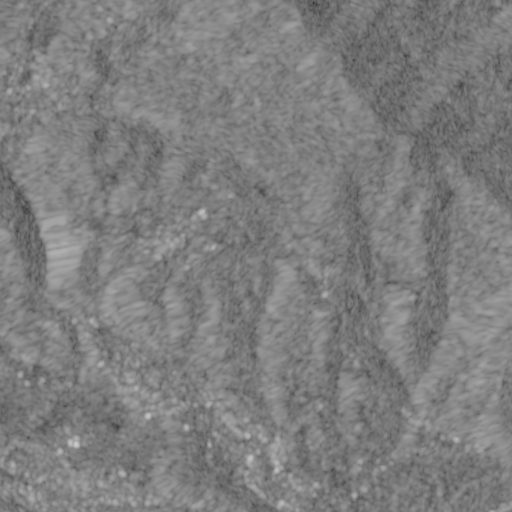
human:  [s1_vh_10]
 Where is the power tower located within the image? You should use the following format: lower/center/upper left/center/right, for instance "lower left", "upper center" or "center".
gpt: The power tower is located in the upper of the image.
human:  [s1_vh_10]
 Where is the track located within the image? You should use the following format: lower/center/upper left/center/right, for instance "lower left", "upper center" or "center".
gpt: The track is located in the lower left of the image.
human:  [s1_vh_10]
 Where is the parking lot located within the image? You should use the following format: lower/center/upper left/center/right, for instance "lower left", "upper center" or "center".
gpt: There is no parking lot in the image.

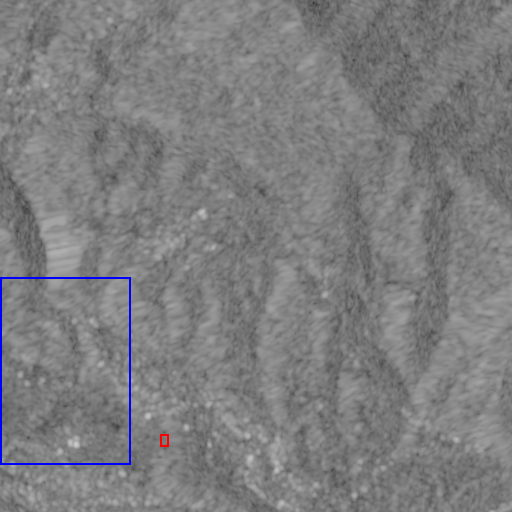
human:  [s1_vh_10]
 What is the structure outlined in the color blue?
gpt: The structure outlined in blue is a crop field.
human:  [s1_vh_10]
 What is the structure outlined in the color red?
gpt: The structure outlined in red is a park.
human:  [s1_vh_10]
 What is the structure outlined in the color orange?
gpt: There is no orange outline.